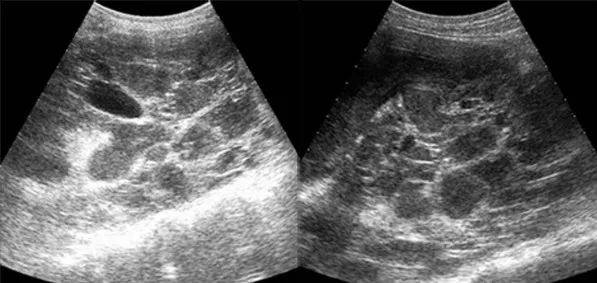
Sagittal gray-scale ultrasound scan of both kidneys obtained before intervention shows numerous cystic space-occupying lesions with marked internal echogenic debris and thick septa representing the numerous infected cysts.
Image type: radiology (ultrasound)